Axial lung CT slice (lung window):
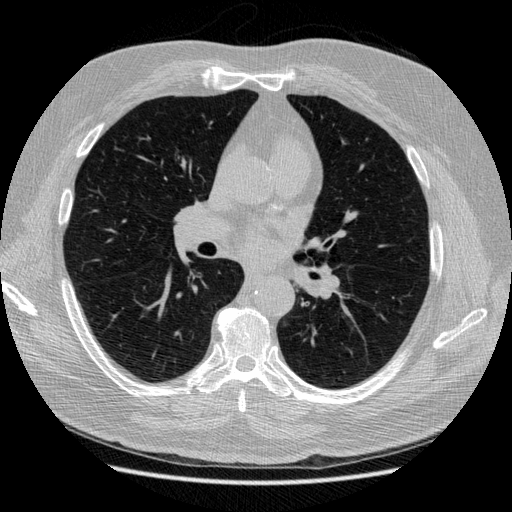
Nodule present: no